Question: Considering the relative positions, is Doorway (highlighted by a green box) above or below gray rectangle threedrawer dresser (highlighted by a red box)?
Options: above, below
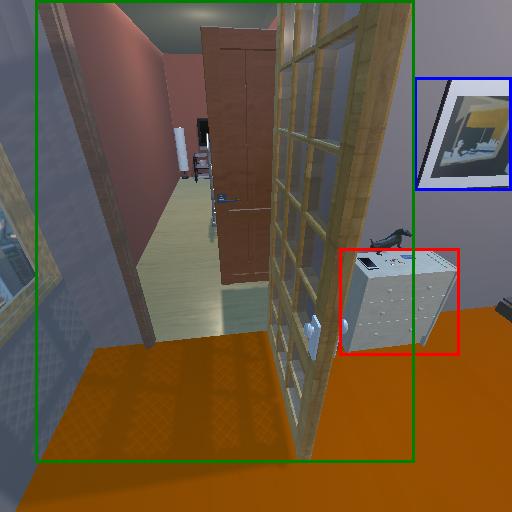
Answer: above